Field crop: tomato
Growth stage: 2
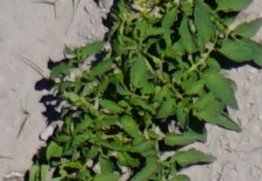
Species: tomato